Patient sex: M
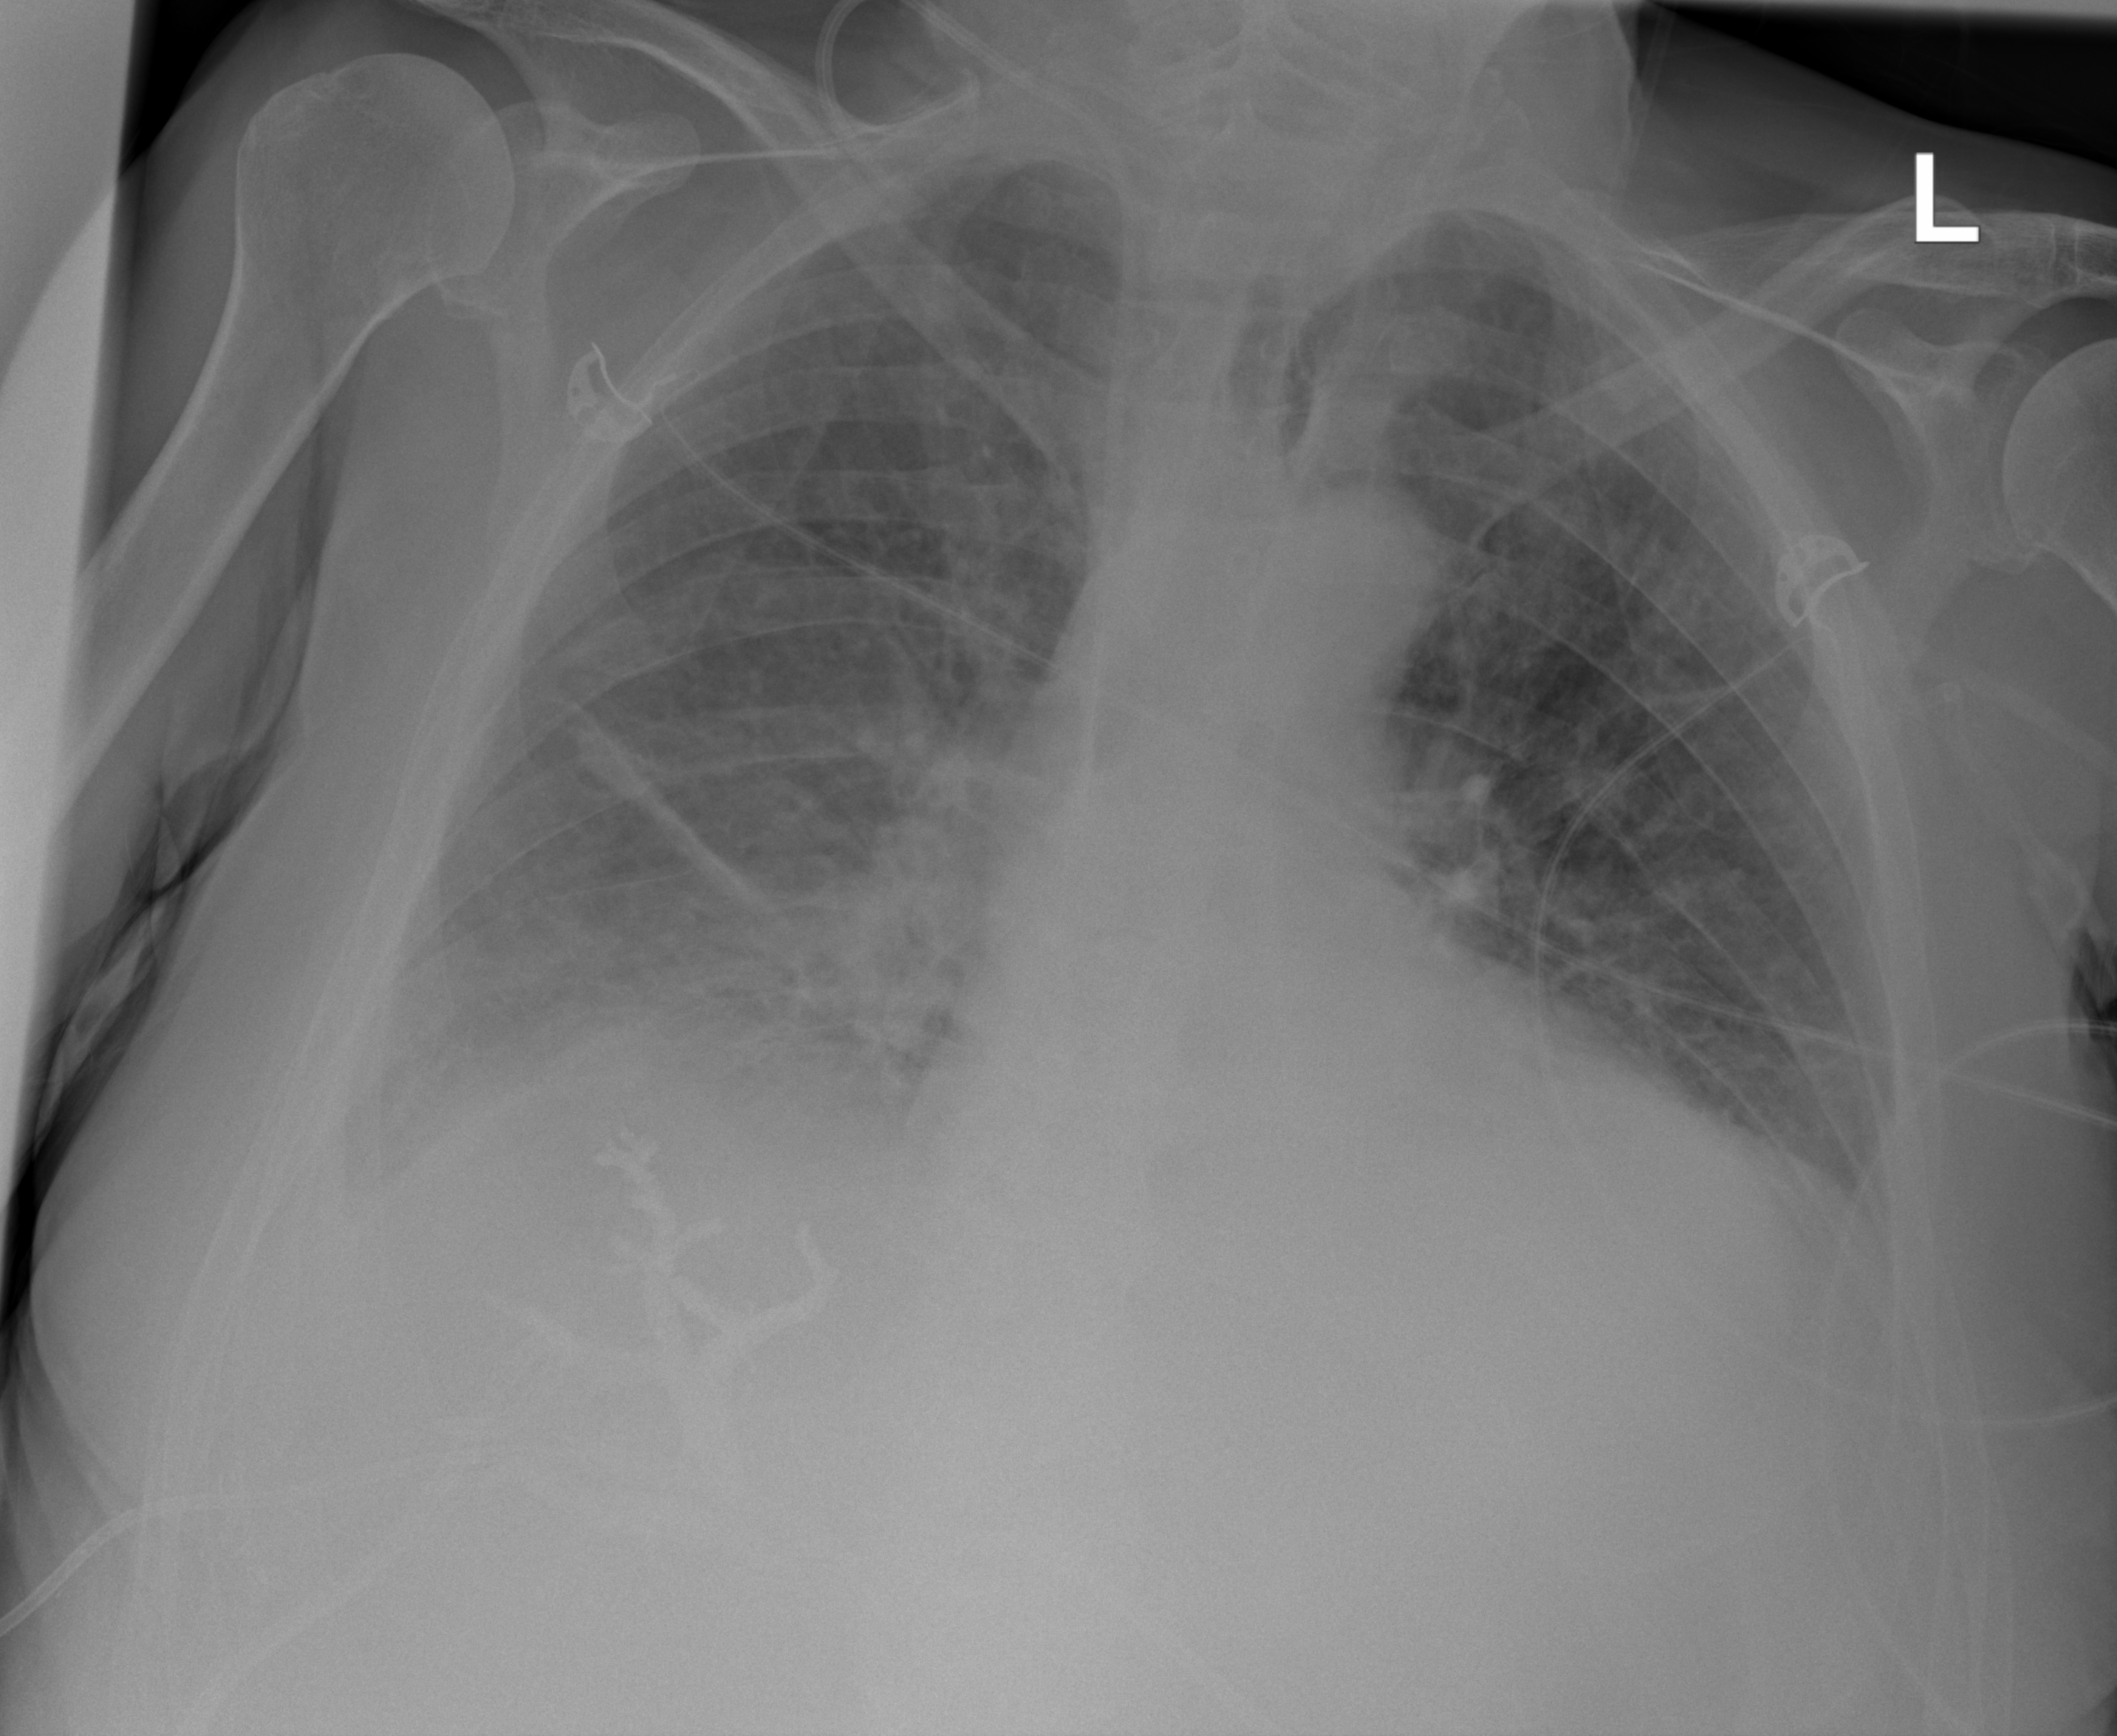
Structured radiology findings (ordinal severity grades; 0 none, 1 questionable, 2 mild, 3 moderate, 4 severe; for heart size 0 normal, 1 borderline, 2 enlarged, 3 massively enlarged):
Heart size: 2
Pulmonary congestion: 2
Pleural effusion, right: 2
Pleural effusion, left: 0
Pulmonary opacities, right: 1
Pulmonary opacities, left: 1
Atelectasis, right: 2
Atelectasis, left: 2